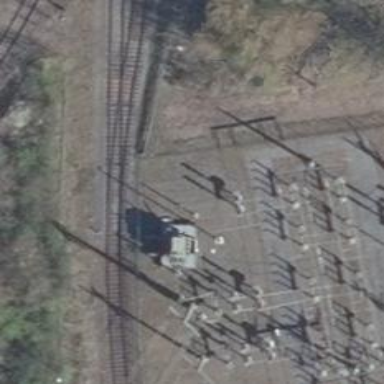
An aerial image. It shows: Transformer on power line.